Question: I'm trying to help a friend with a blog on wordpress.com <URL>.
They have the css editing option paid for/turned on so we can edit css but can't touch the theme itself.
There is a vertical image repeating between the sidebar and content area. It runs too high in Safari but works fine in Chrome.

If I could access the theme / html I think this would be easy to fix, but trying to do it only from the css.... I'm not sure if this one is even possible.
Any CSS wizards got any ideas?
(I sincerely wish I had more css skills, but it doesn't seem to come easily nor after 6 years very quickly either.) :(
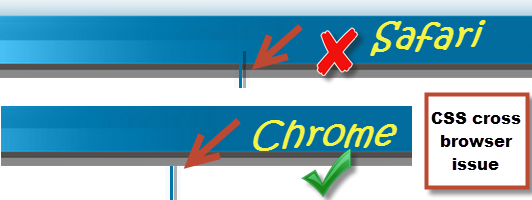
Answer: The whole thing is a bit of a mess, but the best solution I can find (which has no effect on Chrome), is to set 'height: 187px;' on #header.
It's an interesting issue, where Safari treats margins differently depending on whether you defined the height or not, even though the calculated height for auto comes out to the same value. I had a similar issue the other day.